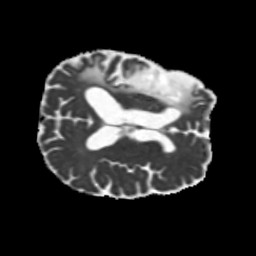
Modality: MD
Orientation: axial
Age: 71
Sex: male
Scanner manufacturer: siemens
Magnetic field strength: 3 T
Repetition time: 5.25 s
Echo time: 0.08 s